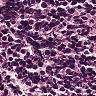
Metastatic tissue present: no